Interaction volume radius: 10 \u00c5
Interaction volume height: 15 \u00c5
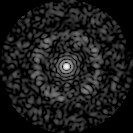
Disorder parameter: 0.8164